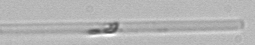
Label: Dactyliosolen_blavyanus